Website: ulta-beauty
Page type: account-selection
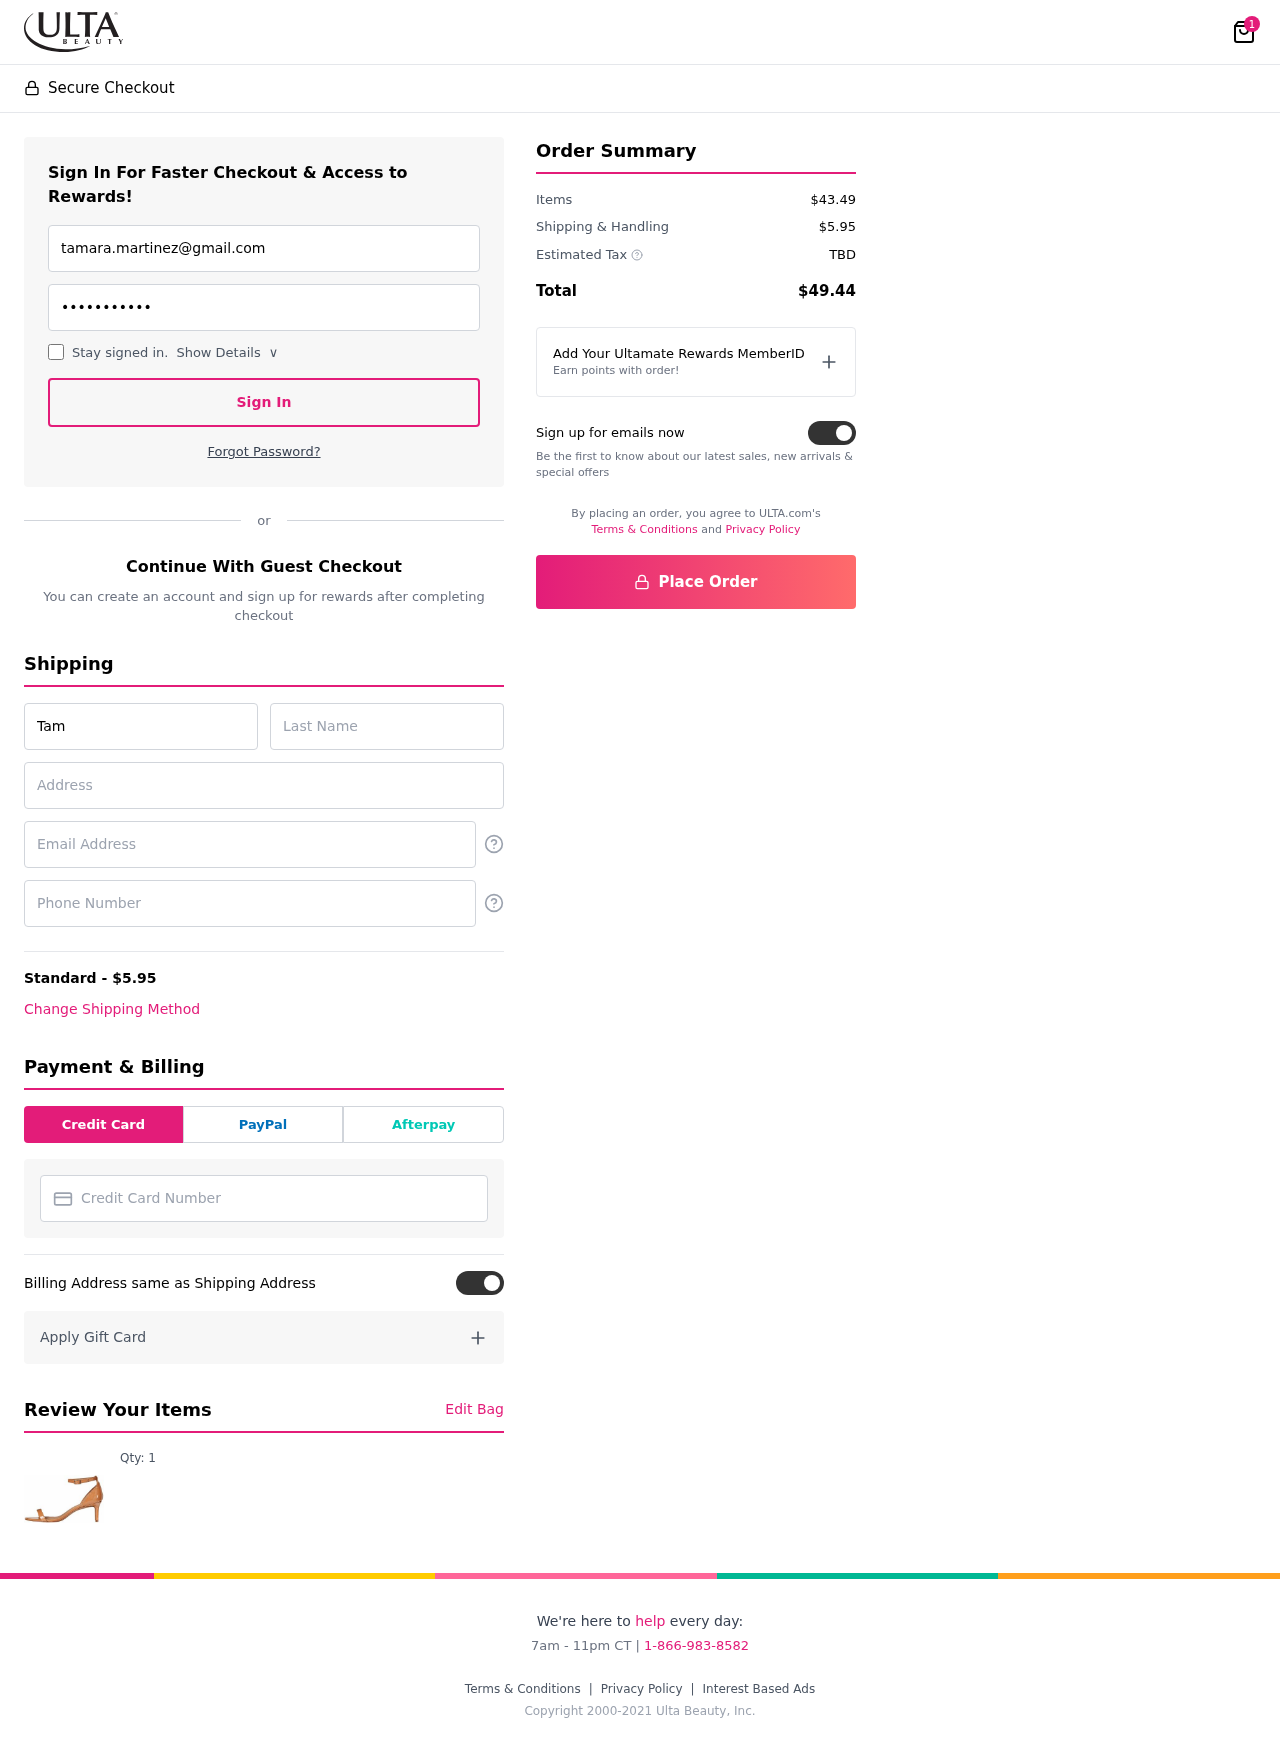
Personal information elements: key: PII_CARD_NUMBER
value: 3412 7862 6884 464
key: PII_EMAIL
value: tamara.martinez@gmail.com
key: PII_EMAIL2
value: tamara.martinez@gmail.com
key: PII_FIRSTNAME
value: Tamara
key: PII_LASTNAME
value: Martinez
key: PII_PHONE
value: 3238571694
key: PII_STREET
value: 026 Lauren Ridge Suite 682
Product elements: key: PRODUCT1_QUANTITY
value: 1
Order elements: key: ORDER_NUM_ITEMS
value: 1
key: ORDER_SHIPPING_COST
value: $5.95
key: ORDER_SUBTOTAL
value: $43.49
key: ORDER_TAX
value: TBD
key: ORDER_TOTAL
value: $49.44